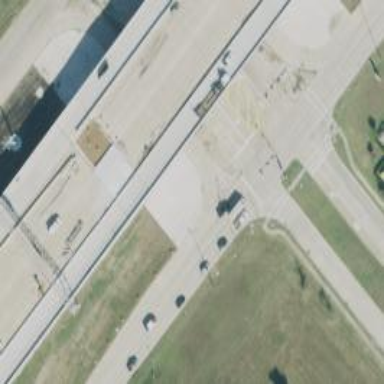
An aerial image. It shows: Secondary road with frontage road alongside.